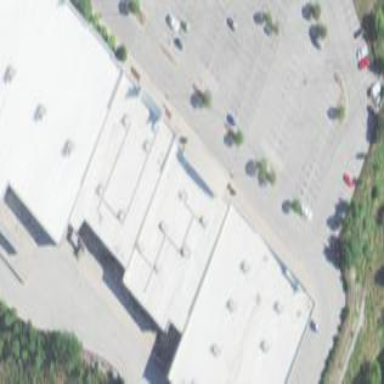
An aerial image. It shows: Building.